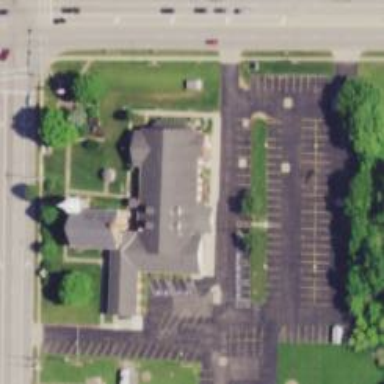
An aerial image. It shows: Building that serves as place of worship.